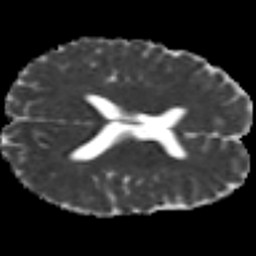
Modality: MD
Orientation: axial
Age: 28
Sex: male
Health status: healthy
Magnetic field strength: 3 T
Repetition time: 8.4 s
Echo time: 0.0926 s